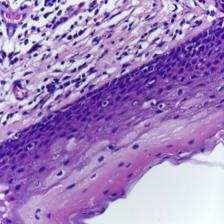
Diagnosis: Normal